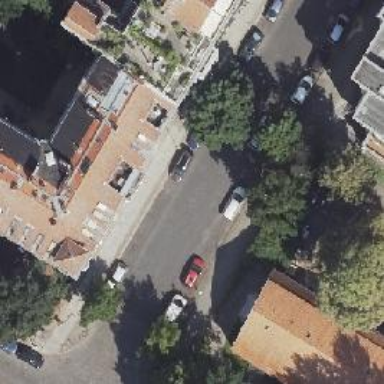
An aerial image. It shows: Street-side parking lot with asphalt surface.